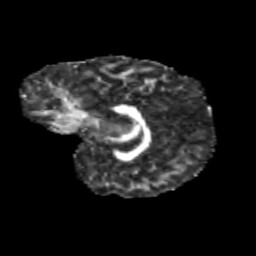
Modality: FA
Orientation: sagittal
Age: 11
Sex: female
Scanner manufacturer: siemens
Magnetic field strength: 3 T
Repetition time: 3.8 s
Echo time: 0.07 s